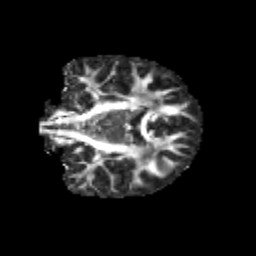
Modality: FA
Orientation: coronal
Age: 13
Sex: female
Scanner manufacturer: siemens
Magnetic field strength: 3 T
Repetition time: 3.8 s
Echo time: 0.07 s